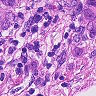
Metastatic tissue present: yes